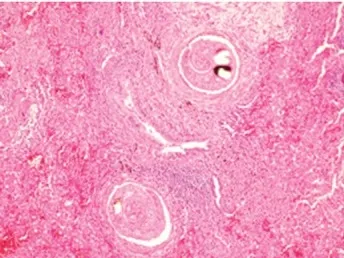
Histopathology of right upper lobe wedge biopsy. Adult worms within blood vessels (H&E, 100x).
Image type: pathology (h&e)